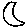
Label: moon